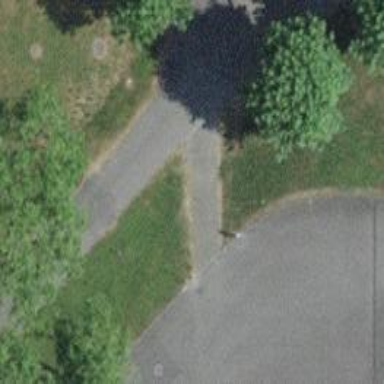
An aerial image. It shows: Footway made of paving stones.